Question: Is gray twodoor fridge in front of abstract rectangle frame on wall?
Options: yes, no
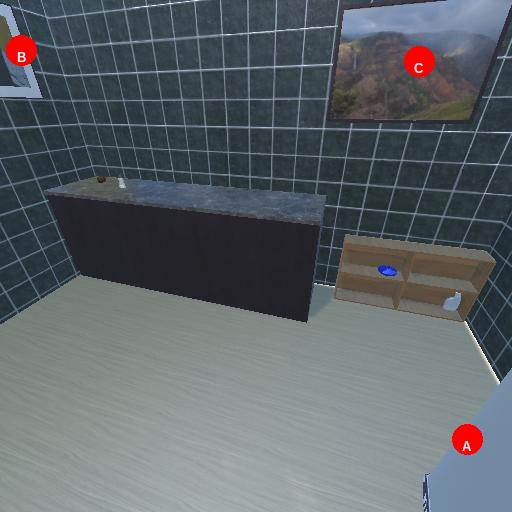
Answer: yes